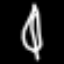
Label: leaf